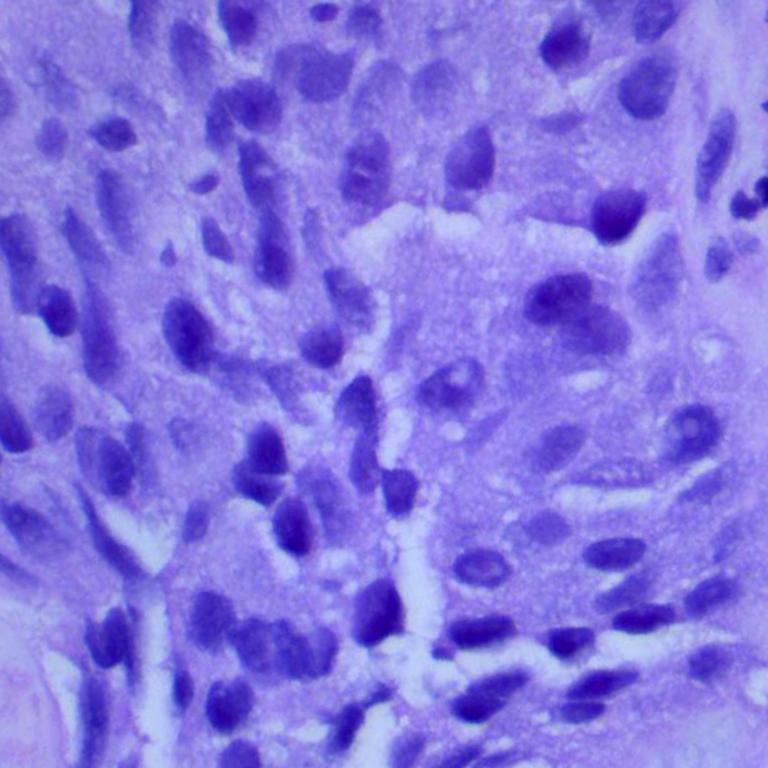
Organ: lung
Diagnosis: squamous carcinomas